Question: How many unread emails are in Primary?
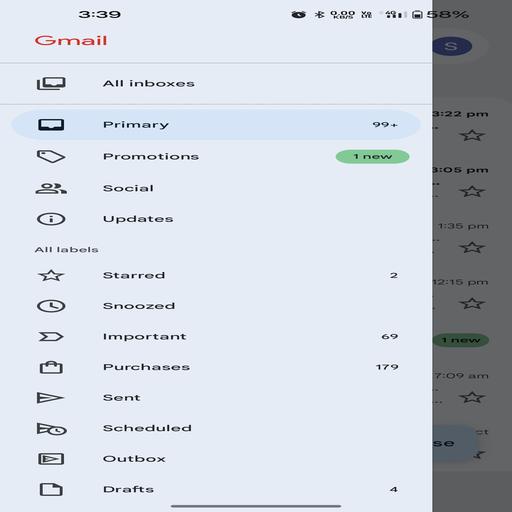
Answer: 99+